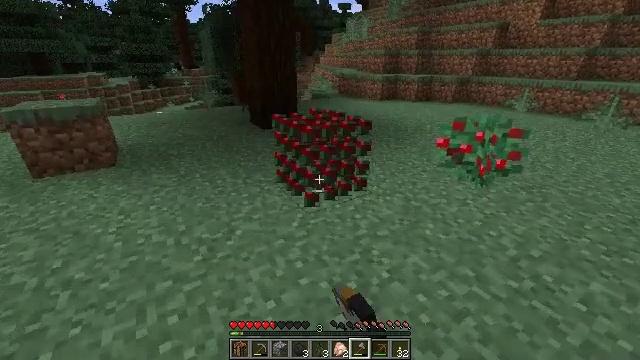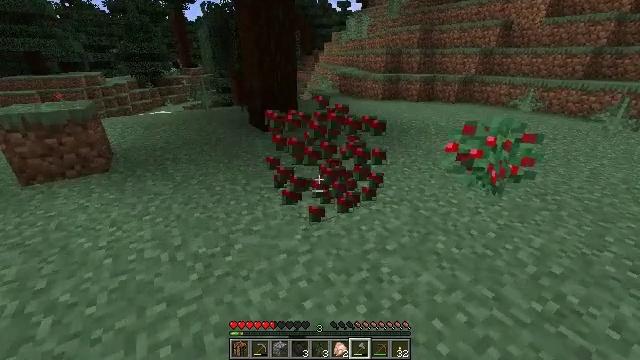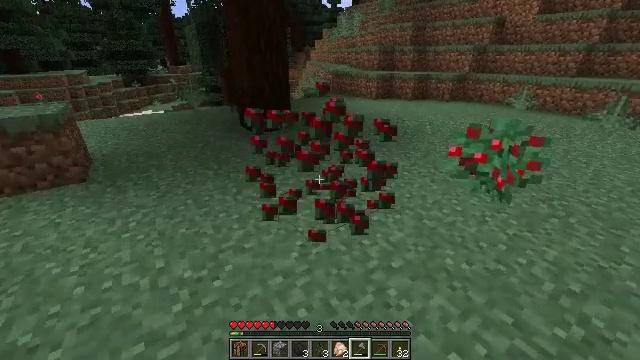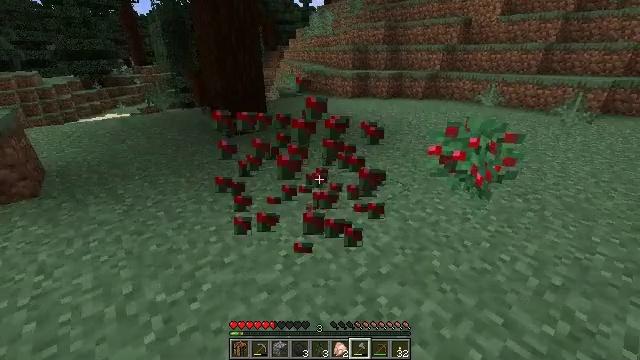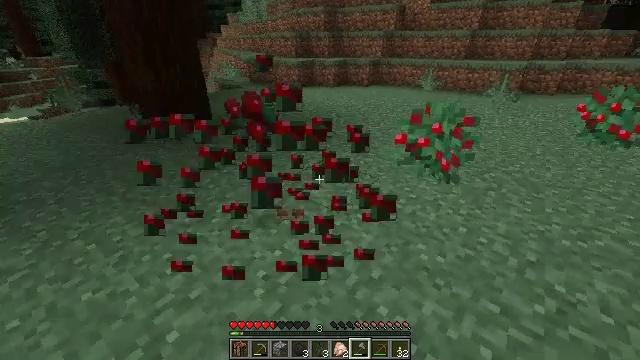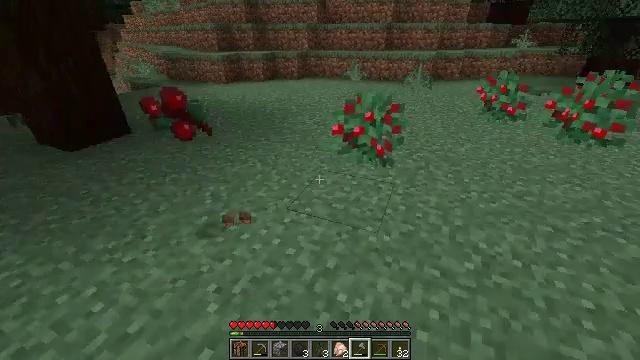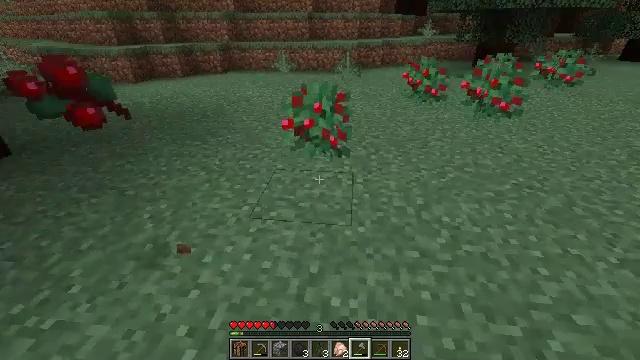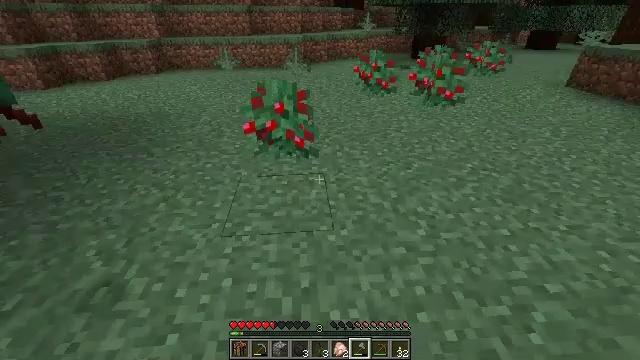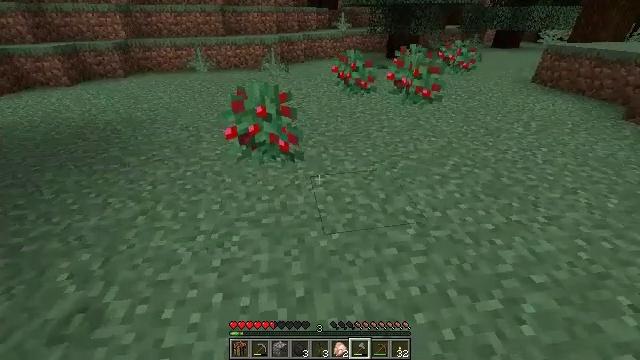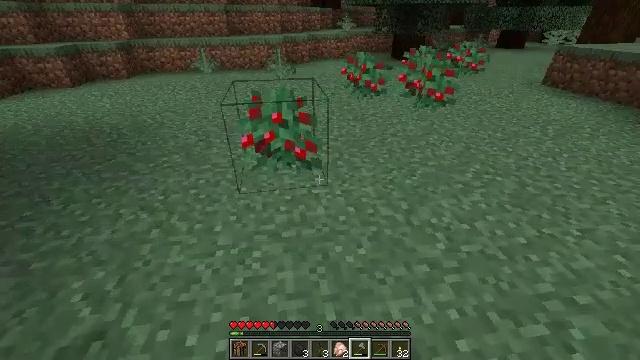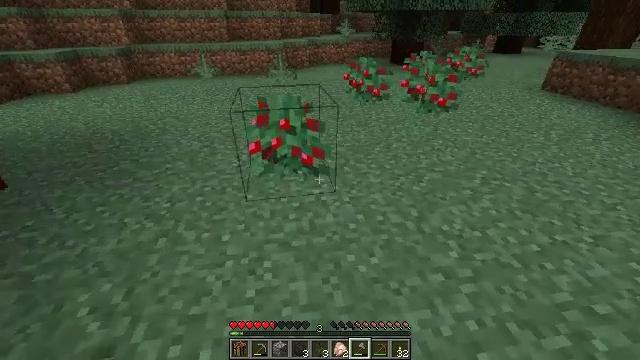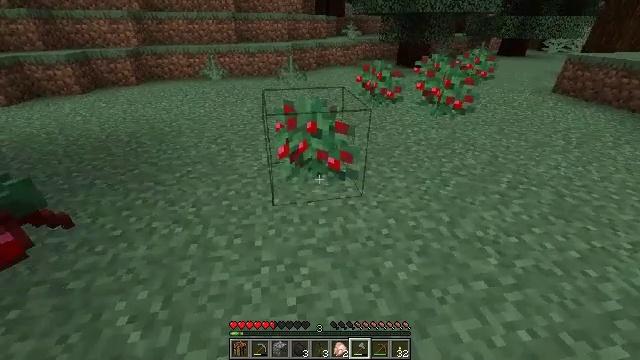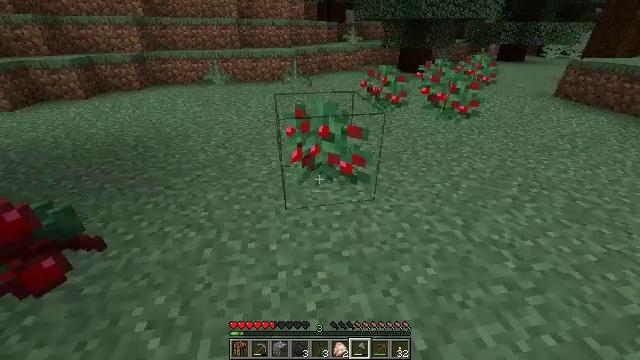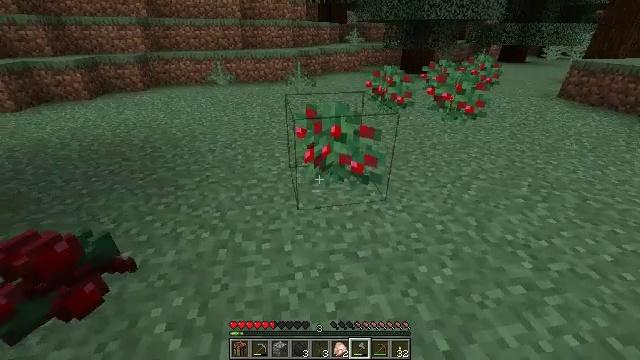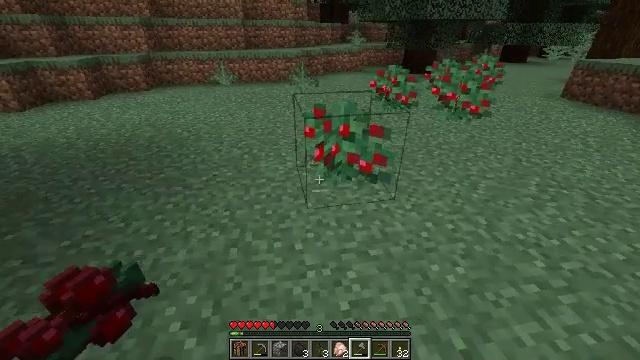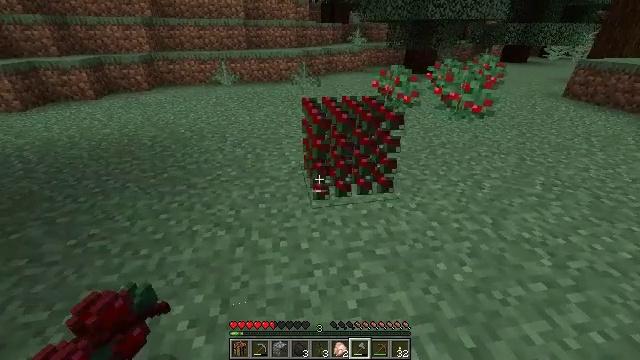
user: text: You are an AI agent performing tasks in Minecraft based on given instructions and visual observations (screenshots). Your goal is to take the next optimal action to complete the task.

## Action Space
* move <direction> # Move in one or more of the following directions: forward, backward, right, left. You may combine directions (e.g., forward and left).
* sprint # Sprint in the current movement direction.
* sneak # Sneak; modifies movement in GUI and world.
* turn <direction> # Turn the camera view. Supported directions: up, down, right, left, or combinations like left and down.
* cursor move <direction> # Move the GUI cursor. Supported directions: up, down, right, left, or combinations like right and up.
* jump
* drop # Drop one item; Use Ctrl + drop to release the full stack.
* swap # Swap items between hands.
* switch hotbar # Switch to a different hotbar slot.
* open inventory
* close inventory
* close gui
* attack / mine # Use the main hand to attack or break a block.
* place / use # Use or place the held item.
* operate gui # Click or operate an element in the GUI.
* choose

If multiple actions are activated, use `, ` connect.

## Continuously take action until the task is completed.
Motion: motion action
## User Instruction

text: Harvest sweet berries by mining the bush.
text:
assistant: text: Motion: move forward, attack / mine
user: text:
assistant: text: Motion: move forward, turn right
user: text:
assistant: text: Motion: move forward and move left, turn right
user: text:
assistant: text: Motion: move forward and move left, turn right and down
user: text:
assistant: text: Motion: move forward and move left, turn right and down
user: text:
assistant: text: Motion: move forward and move left, turn right and down
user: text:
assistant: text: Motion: move forward and move left, turn right
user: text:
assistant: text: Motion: move forward and move left, turn right
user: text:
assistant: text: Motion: move left
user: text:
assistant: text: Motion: move left
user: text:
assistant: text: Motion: move left
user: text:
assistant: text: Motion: move left
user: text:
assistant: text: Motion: no_op
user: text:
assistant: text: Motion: no_op
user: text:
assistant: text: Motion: attack / mine
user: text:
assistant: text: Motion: attack / mine
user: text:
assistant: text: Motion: no_op
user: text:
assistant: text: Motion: turn right and up
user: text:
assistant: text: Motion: turn right and up
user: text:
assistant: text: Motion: move forward, turn right and up
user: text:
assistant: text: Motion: move forward and move left, turn right and up
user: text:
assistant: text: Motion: move forward and move left, turn right and up
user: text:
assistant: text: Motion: move forward and move left, turn right and up
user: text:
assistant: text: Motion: move forward and move left, turn up
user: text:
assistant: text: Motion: move forward and move left
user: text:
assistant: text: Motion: move forward
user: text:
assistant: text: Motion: move forward
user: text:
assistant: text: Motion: move forward
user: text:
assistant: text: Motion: move forward
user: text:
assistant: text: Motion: move forward